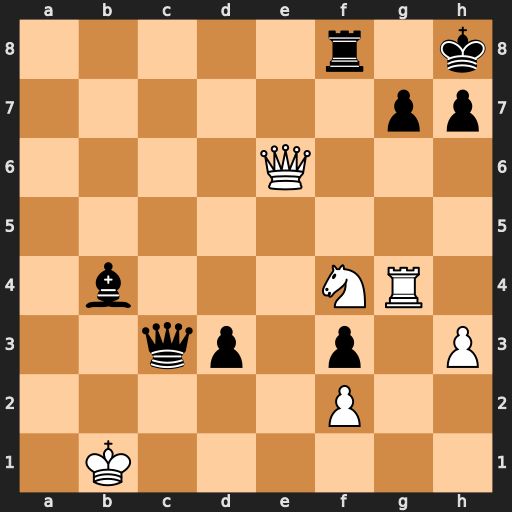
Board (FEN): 5r1k/6pp/4Q3/8/1b3NR1/2qp1p1P/5P2/1K6
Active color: w
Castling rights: -
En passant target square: -
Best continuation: Ng6+ hxg6 Rh4#